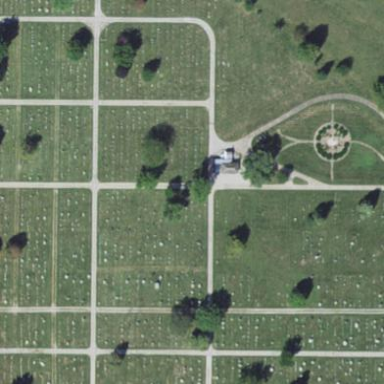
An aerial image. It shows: Cemetery.